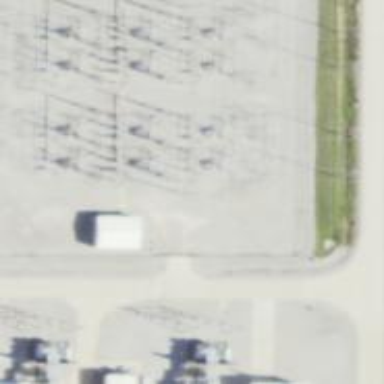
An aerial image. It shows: Switch for power supply.